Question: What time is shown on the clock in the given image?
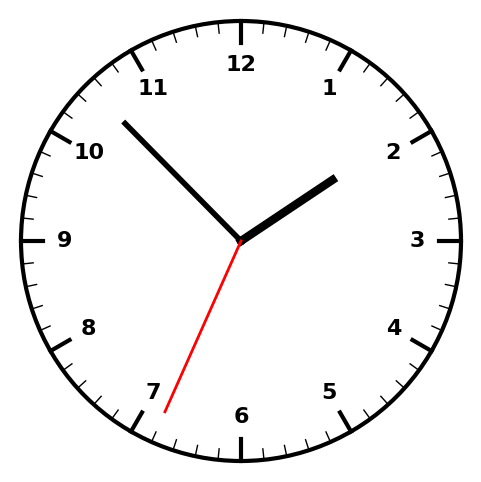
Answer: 01:52:34